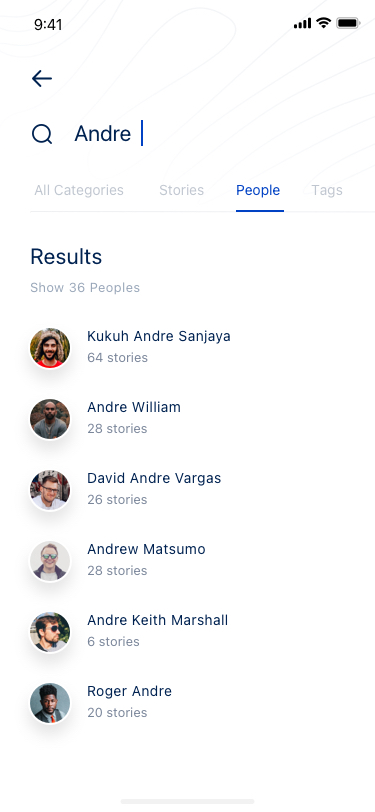
Text in this UI design:
Andre
All Categories
Stories
People
Tags
Results
Show 36 Peoples
Kukuh Andre Sanjaya
64 stories
Andre William
28 stories
David Andre Vargas
26 stories
Andrew Matsumo
28 stories
Andre Keith Marshall
6 stories
Roger Andre
20 stories